Field crop: maize
Growth stage: 2
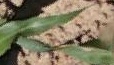
Species: maize